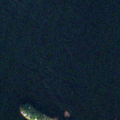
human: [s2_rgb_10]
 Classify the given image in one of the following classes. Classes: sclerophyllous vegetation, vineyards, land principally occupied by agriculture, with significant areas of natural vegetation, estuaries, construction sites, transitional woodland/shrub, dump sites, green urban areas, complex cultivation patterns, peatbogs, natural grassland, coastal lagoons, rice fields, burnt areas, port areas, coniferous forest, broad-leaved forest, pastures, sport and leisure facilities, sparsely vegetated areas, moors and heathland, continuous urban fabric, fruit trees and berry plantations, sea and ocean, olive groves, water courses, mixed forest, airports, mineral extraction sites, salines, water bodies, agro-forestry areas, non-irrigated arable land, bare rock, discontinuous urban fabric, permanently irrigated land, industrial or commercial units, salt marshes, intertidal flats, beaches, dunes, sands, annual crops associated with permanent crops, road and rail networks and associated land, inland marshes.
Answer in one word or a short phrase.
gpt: water bodies